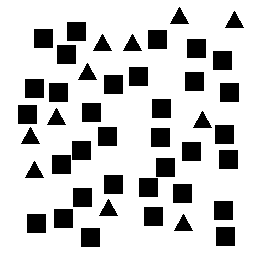
Squares: 33
Triangles: 11
Stars: 0
Total shapes: 44